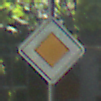
Verkehrszeichen: Vorfahrtsstrasse
Umgebung: Outdoor, Suburban
Tageszeit: Midday
Wetter: Clear
Licht: Natural
Jahreszeit: NotSpecified
Kontrast: HighContrast